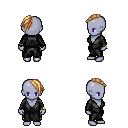
a pixel art fantasy rpg character, female body template, dark elf, purple skin, gray robe, gold greaves, light blonde long mohawk hairstyle, bracelets, four views (front, back, left, right), 2x2 character sprite sheet, small pixel art, hard edges, no anti-aliasing